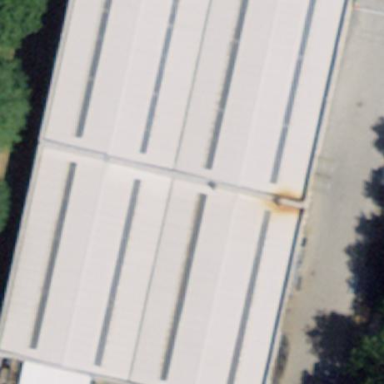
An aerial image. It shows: Industrial building with works on site.